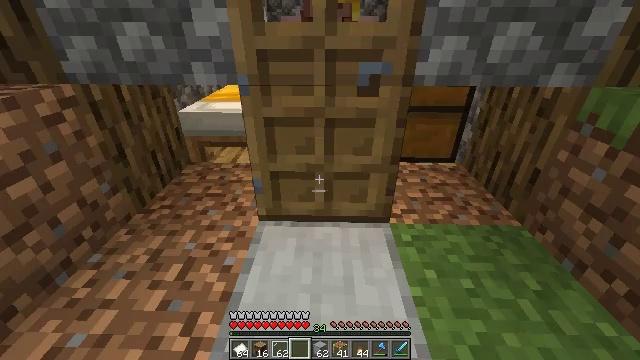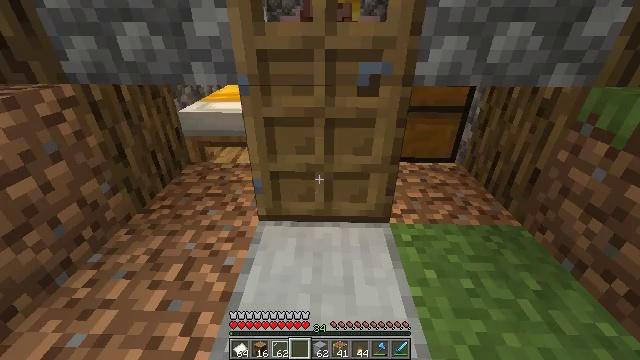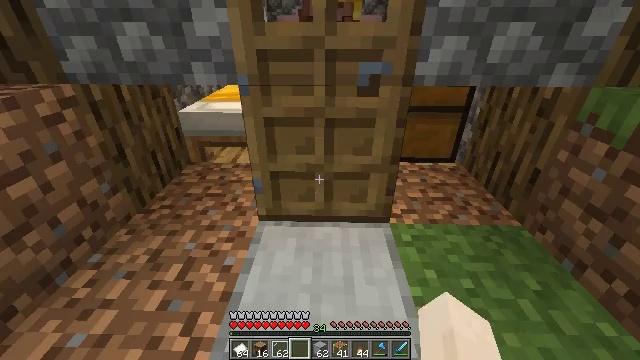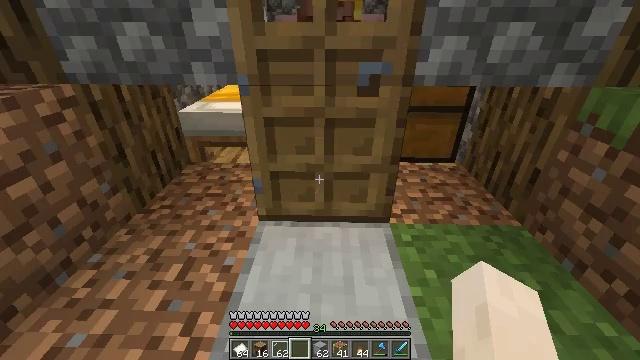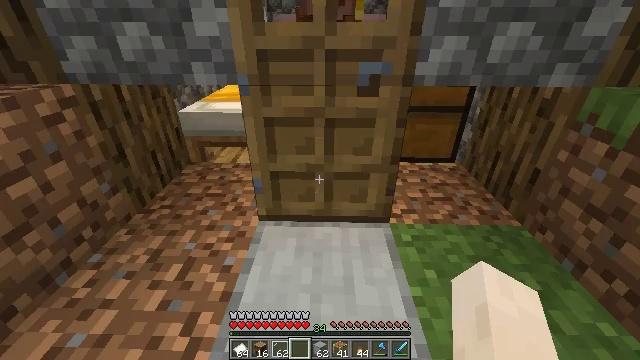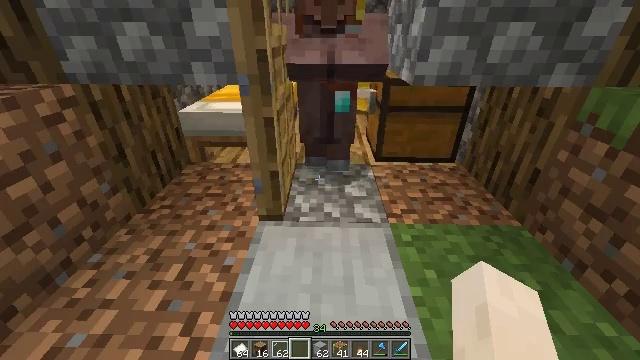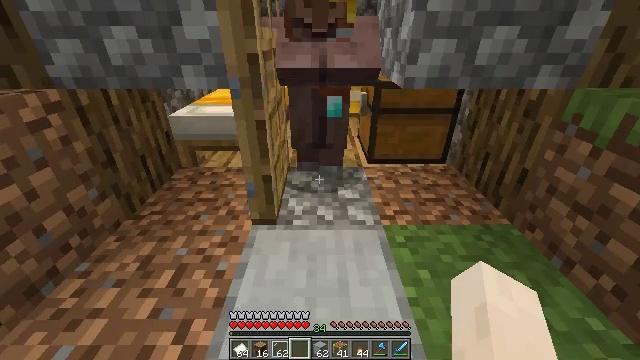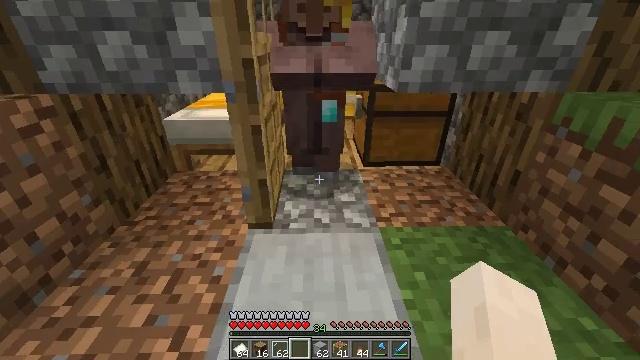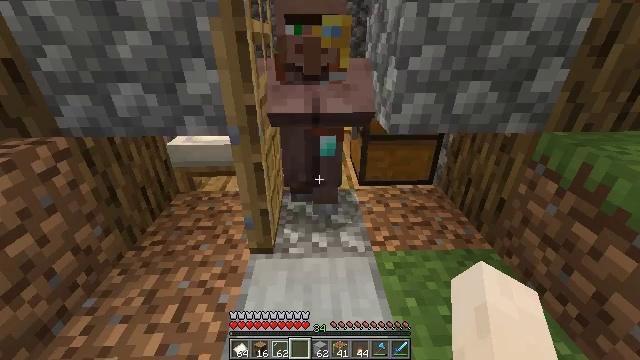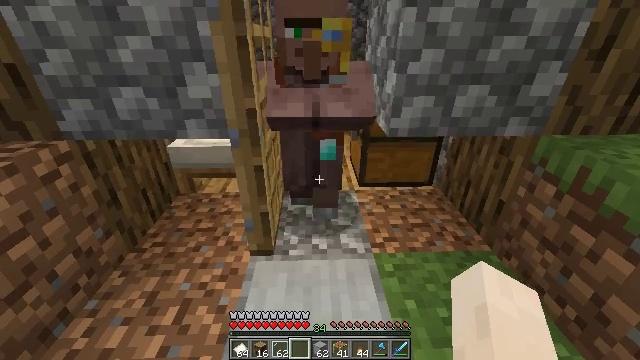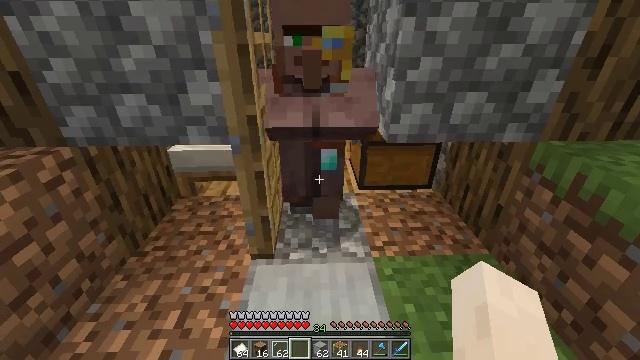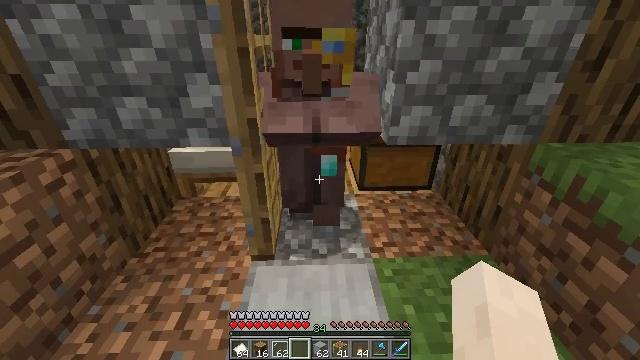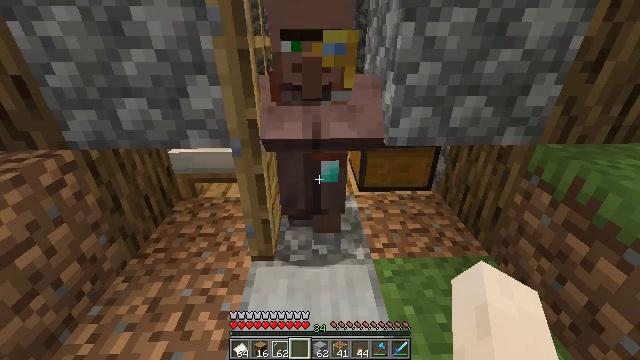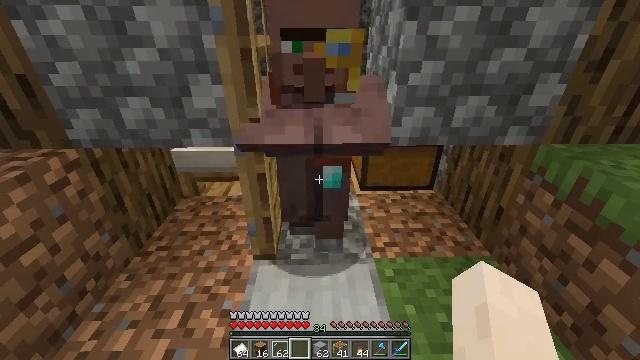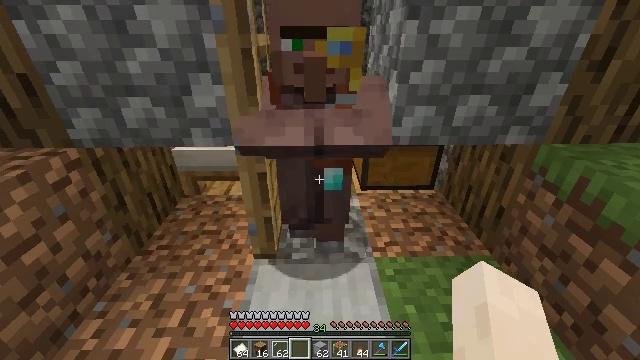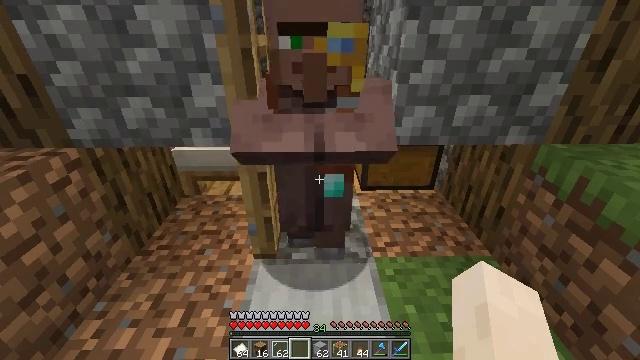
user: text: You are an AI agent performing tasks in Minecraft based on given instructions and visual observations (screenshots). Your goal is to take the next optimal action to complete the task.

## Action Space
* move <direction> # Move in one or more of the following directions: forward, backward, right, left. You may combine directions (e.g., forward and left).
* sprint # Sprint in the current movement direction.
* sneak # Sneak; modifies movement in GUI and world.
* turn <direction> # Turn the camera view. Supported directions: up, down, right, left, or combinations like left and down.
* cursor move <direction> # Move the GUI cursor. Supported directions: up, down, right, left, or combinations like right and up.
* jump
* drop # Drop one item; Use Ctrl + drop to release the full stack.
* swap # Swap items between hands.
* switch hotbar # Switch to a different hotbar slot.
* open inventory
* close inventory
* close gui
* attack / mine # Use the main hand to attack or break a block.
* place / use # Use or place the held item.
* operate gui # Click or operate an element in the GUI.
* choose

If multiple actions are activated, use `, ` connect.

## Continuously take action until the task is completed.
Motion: motion action
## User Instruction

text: Destroy the oak door to retrieve it.
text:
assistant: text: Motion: sneak
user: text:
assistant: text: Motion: sneak
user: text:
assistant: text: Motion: sneak
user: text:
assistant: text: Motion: sneak
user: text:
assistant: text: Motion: sneak
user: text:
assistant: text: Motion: turn right
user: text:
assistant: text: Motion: turn right
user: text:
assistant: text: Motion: no_op
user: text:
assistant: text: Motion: no_op
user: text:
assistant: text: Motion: no_op
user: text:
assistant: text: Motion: no_op
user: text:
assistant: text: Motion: no_op
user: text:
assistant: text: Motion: no_op
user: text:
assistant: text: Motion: no_op
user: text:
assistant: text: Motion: no_op
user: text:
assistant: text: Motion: no_op
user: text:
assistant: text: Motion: no_op
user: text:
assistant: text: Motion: no_op
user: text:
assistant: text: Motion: no_op
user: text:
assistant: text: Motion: no_op
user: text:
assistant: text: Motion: no_op
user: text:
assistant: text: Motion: no_op
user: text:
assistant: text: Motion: no_op
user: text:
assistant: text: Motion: no_op
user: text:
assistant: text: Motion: no_op
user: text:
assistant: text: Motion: no_op
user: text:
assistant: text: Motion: no_op
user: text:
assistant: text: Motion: no_op
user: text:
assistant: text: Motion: no_op
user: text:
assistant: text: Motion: no_op